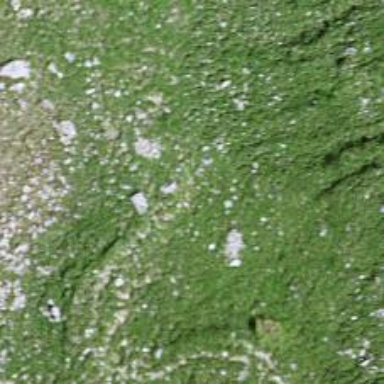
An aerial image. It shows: Grassy path.